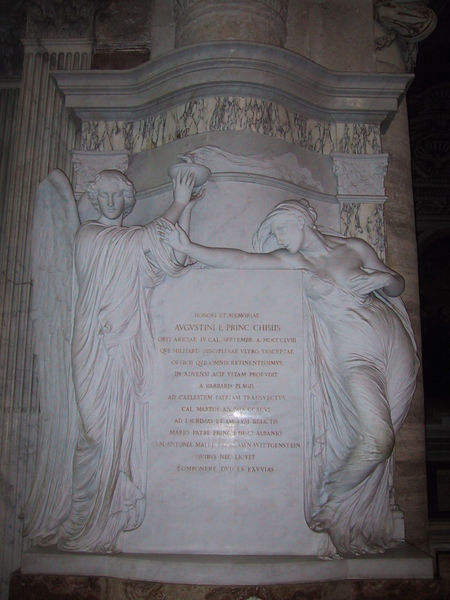
Titel: Rom, S. Maria del Popolo
Künstler: Andrea Bregno
Standort: Rom, S. Maria del Popolo (EU - I - Latium)
Schlagwörter: flügel, hand, kopf, weiß, brust, finger, frau, kleid, licht, marmor, pfeiler, säule, arm, falten, schale, stehen, rauch, gewand, schulter, engel, skulptur, relief, bein, schrift, zwei, figuren, tafel, inschrift, gefäß, sims, grab, grabmal, sarkophag, augustine